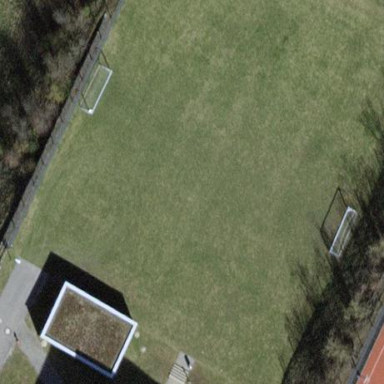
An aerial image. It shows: Multi-sport pitch with grass surface for leisure land activities.